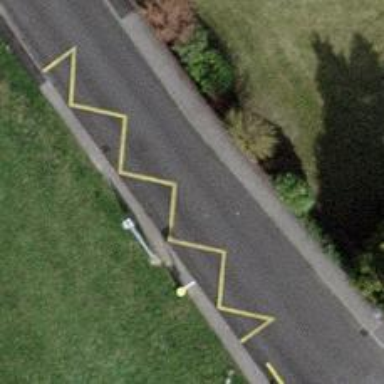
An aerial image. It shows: Public transport stop position.